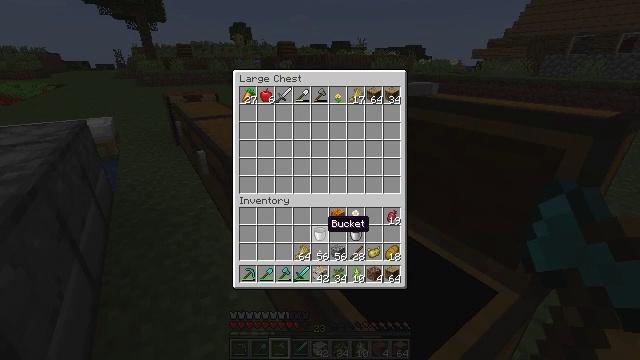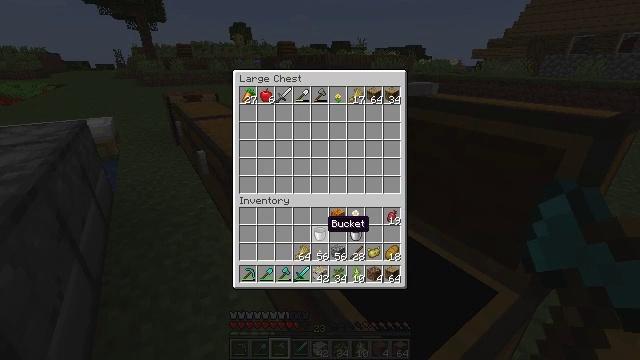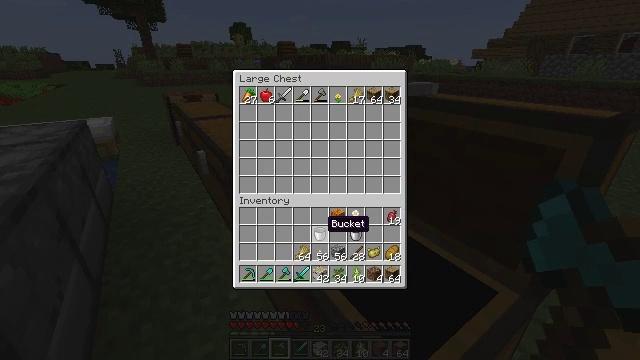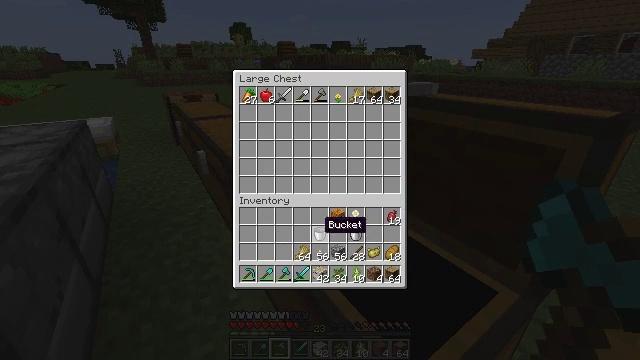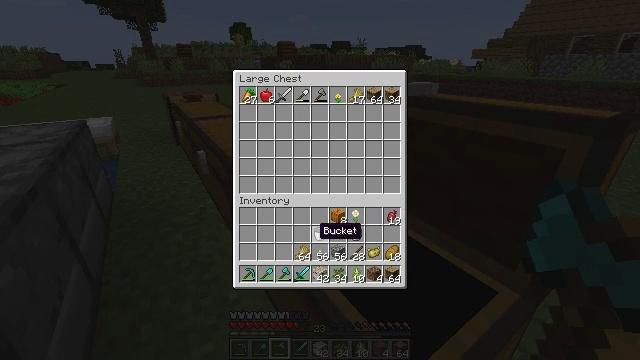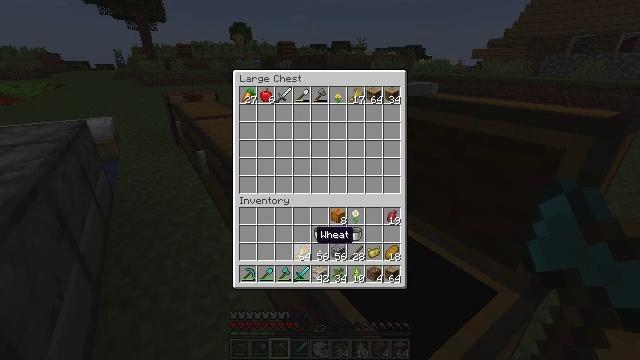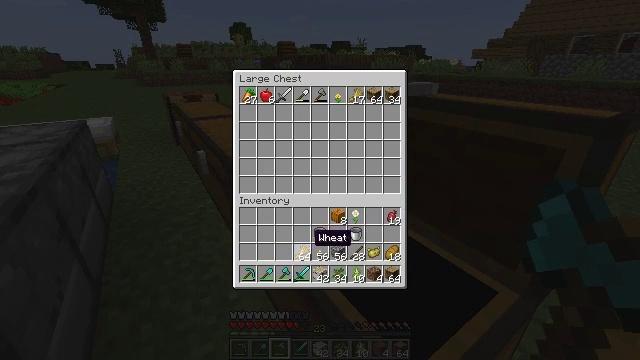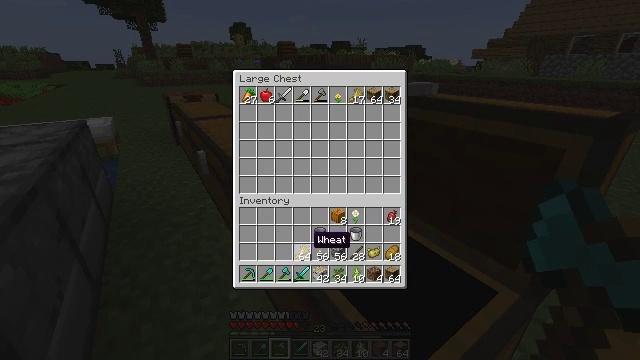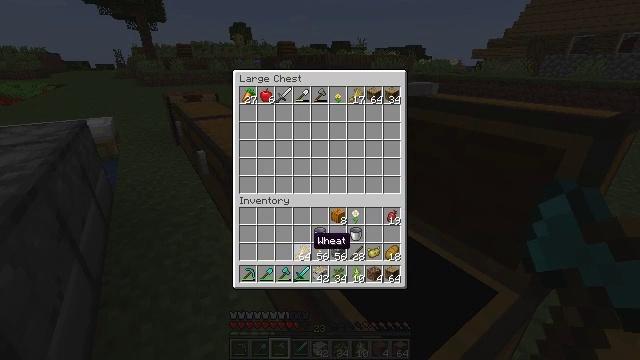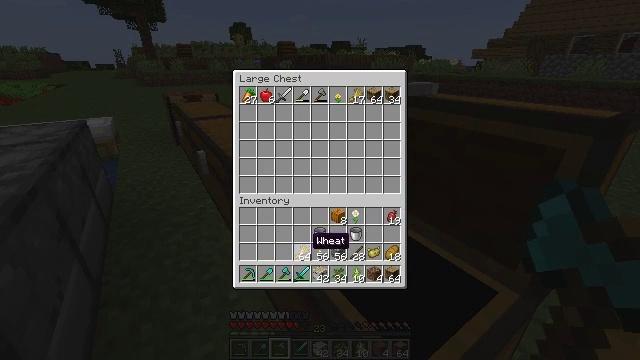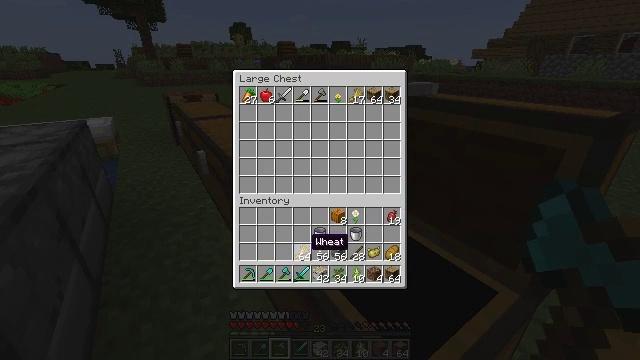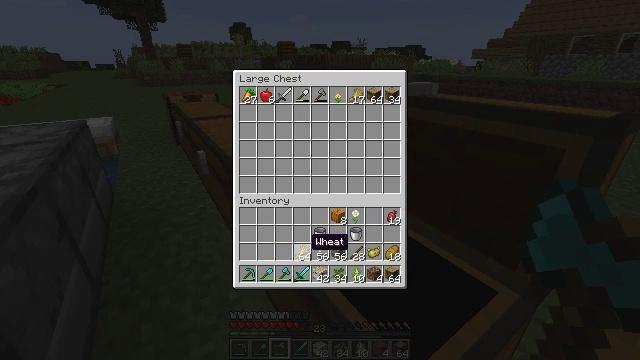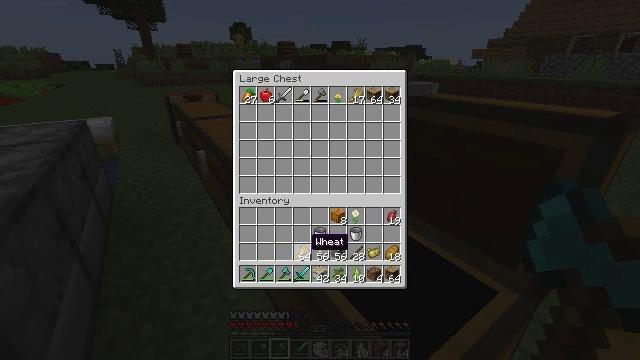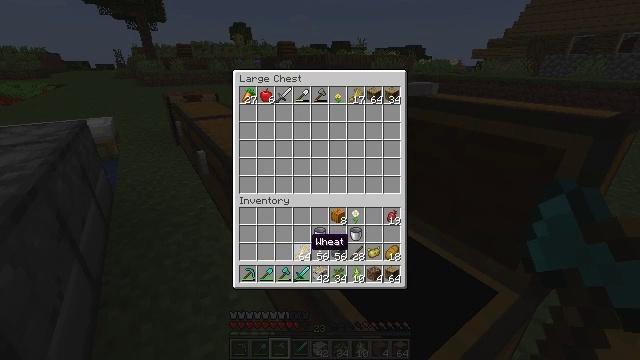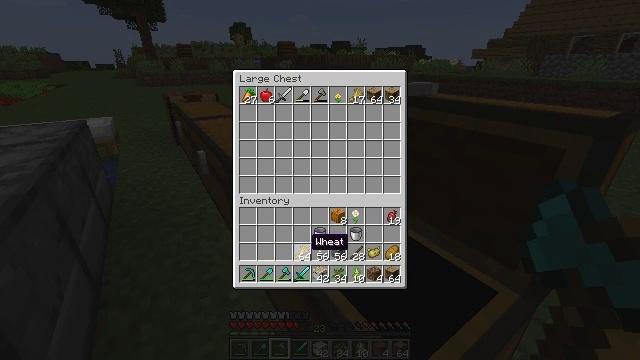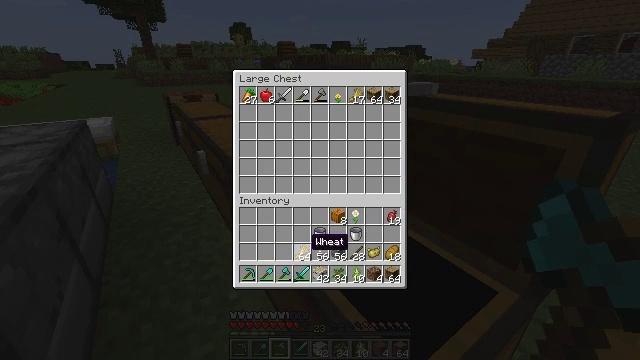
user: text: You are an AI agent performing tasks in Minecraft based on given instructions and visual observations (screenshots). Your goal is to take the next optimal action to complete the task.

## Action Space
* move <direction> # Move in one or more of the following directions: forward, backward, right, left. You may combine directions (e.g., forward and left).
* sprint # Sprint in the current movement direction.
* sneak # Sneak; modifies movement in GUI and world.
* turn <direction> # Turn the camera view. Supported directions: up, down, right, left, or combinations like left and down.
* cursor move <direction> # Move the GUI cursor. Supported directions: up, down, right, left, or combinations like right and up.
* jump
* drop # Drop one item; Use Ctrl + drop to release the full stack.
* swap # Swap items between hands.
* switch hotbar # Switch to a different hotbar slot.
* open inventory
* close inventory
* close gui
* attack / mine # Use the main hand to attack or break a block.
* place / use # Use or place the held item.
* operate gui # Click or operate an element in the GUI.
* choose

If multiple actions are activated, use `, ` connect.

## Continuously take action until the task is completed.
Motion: motion action
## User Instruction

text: Transform a pumpkin into pumpkin seeds via crafting.
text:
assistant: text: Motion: sneak
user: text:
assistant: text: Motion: sneak
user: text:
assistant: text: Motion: sneak
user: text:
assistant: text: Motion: sneak
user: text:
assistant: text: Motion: sneak
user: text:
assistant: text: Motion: sneak
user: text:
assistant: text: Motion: sneak
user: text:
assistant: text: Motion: sneak
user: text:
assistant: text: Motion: sneak
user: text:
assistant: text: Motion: sneak
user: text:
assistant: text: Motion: sneak
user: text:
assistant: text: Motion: sneak
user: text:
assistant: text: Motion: sneak
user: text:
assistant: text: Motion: sneak
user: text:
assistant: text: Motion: sneak
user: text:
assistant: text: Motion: sneak
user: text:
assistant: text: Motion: sneak
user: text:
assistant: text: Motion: sneak
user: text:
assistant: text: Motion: sneak
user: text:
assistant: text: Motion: sneak
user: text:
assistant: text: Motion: sneak
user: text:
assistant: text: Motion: sneak
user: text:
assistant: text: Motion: sneak
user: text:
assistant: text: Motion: sneak
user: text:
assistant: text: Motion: sneak
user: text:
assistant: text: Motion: sneak
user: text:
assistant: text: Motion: sneak
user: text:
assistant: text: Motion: sneak
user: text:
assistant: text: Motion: sneak
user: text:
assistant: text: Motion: sneak